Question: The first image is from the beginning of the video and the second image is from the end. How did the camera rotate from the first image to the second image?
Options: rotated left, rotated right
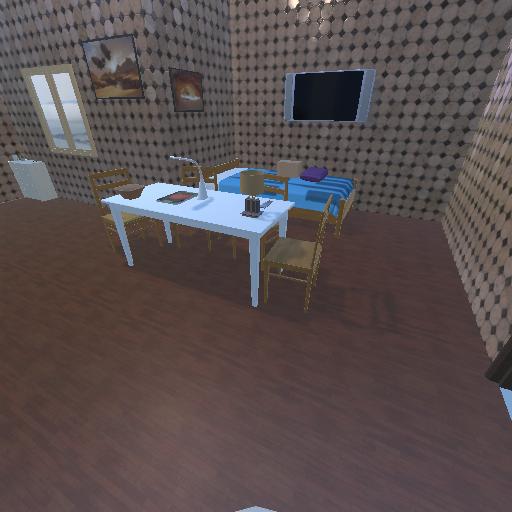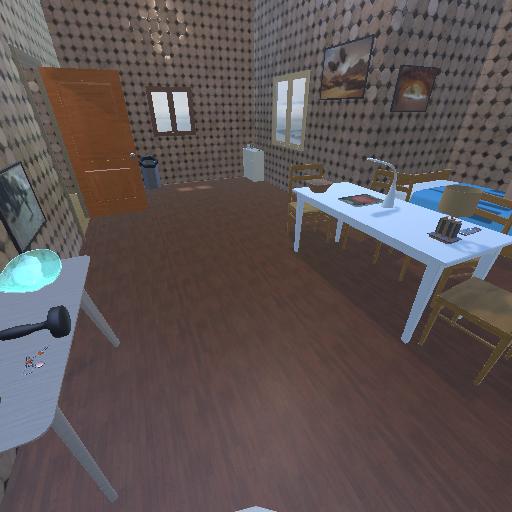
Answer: rotated left